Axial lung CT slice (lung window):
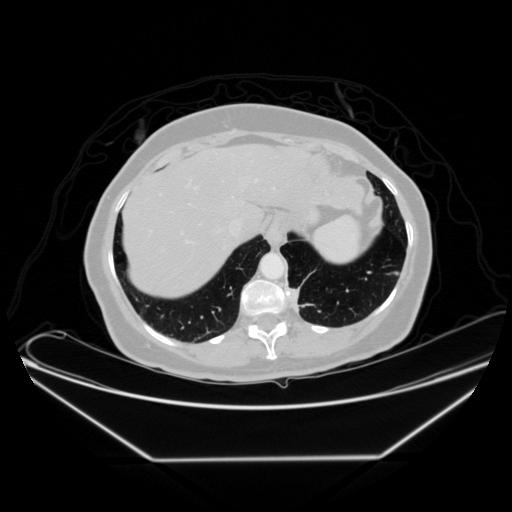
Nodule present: no